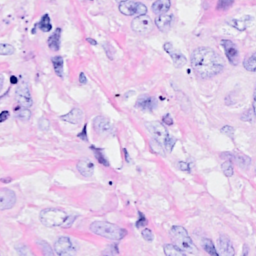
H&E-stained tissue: Breast